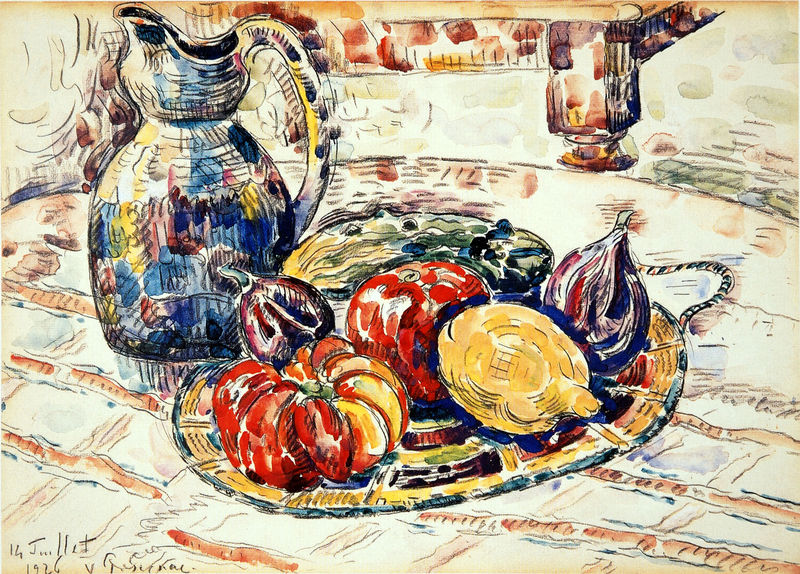
Titel: Nature morte avec fruits, Stilleben mit Früchten
Künstler: Paul Signac
Standort: Little Rock
Institution: Arkansas Arts Center Foundation Collection
Schlagwörter: blau, dunkel, feder, fuß, gemälde, schatten, wasser, weiß, aquarell, gelb, grün, impressionismus, ocker, abend, braun, bunt, glas, grau, hell, holz, kariert, licht, orange, raum, schwarz, stuhl, tisch, tische, zeichnung, zimmer, obst, rot, tuch, expressionismus, karo, karriert, malerei, muster, schale, teller, bild, signatur, tischbein, tischdecke, tischtuch, vorhang, kelch, decke, innen, rosa, rund, feigen, früchte, gemüse, henkel, kanne, krug, kürbis, stilleben, stillleben, vase, apfel, gleb, tomate, schrift, wellen, ecke, italien, datierung, farben, farbe, grafik, lila, violett, linien, sigantur, rand, essen, duktus, impressionistisch, bett, platte, podest, striche, rechtecke, kante, zwiebel, griff, zuccini, erker, laviert, tusche, wasserfarben, gefäß, radierung, karrikatur, koloriert, bleistift, stempel, dattel, karomuster, karaffe, abendessen, verwischt, tomaten, fleckig, frühstück, pflaume, zitrone, grif, hänkel, banane, feige, kostbar, bauchig, juli, bund, aquarelle, lasierend, gouache, italienisch, paprika, angeschnitten, blaufrucht, gurke, ogst, papaya, rot-weiss, sauer, sschnur, teler, wisch, zietrone, zwiebeln, fauve, artischocke, zucchini, toll, frabig, tuillet, 1926, juillet, paradeiser